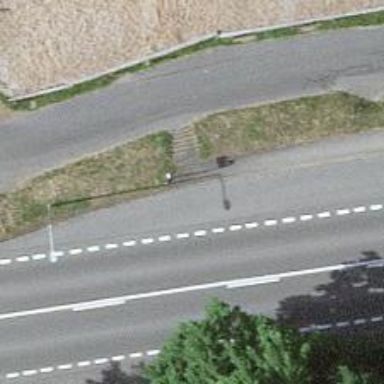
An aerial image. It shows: Set of steps on the road.